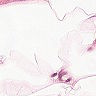
Metastatic tissue present: no